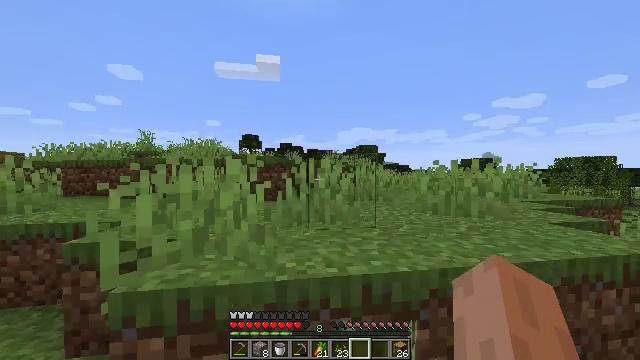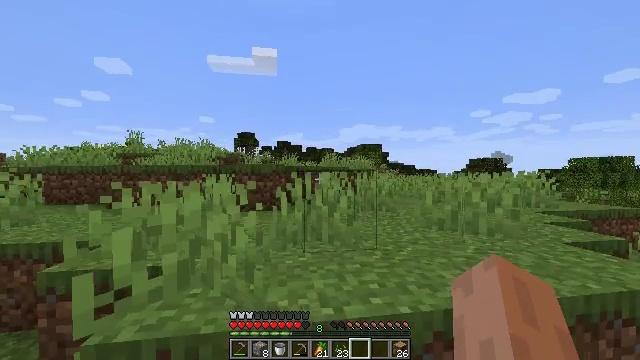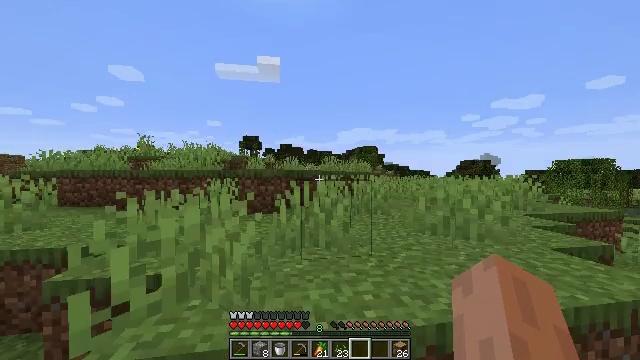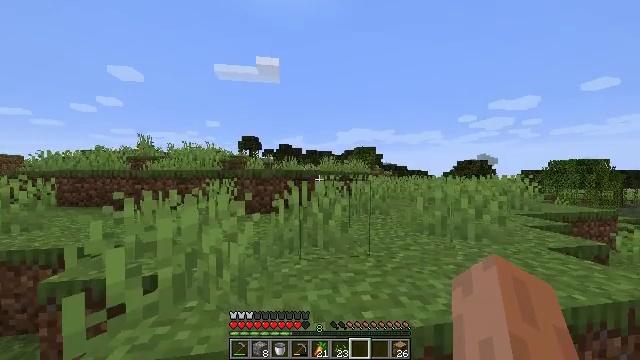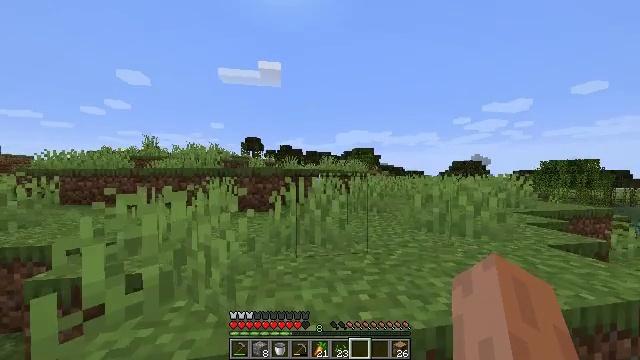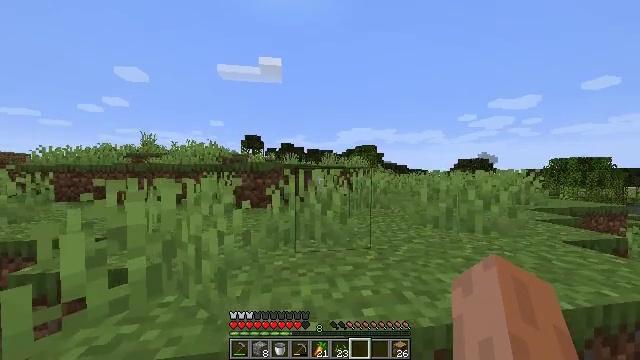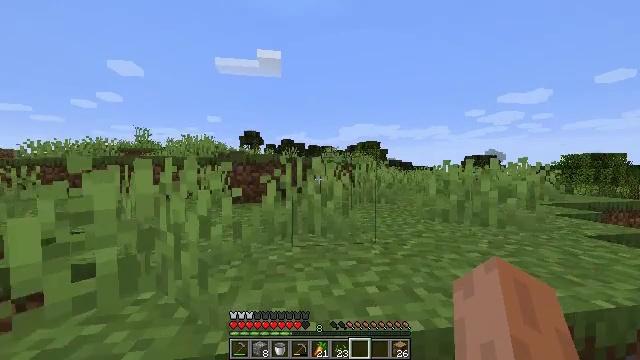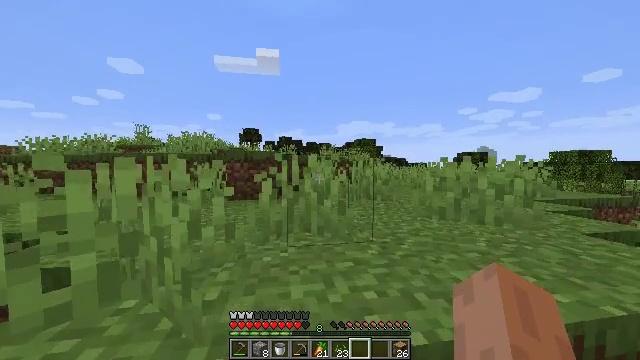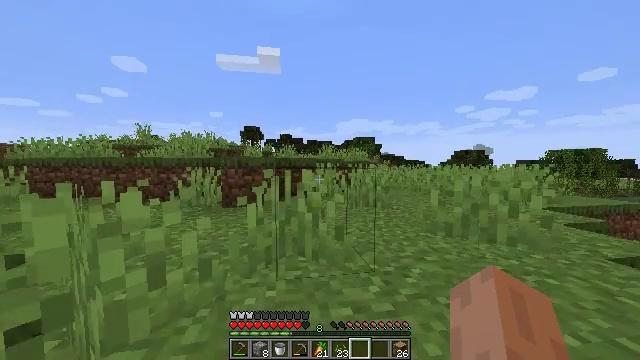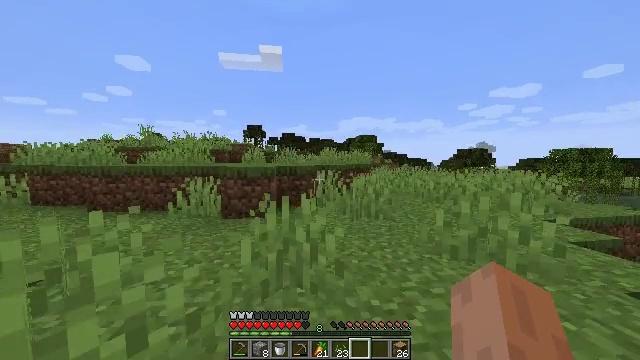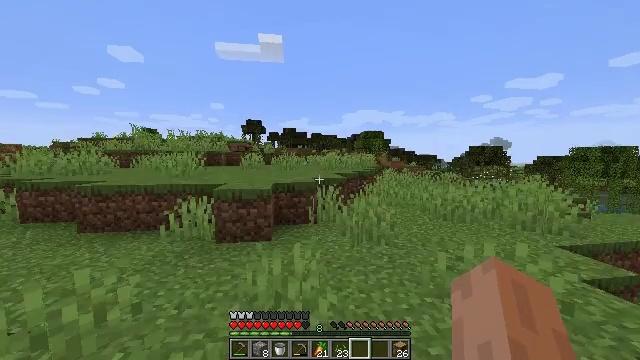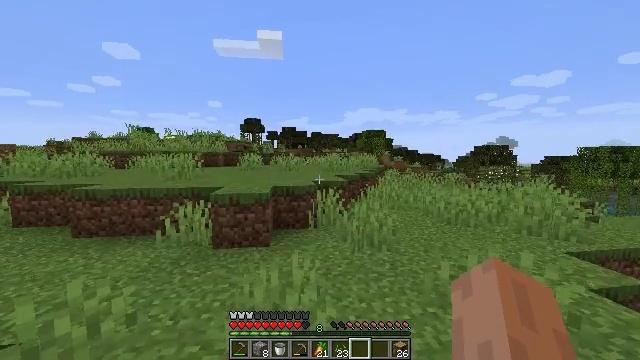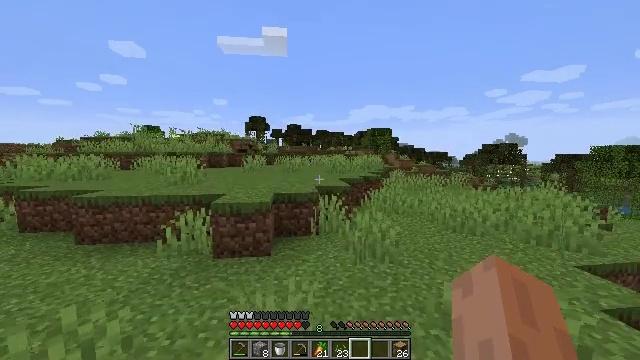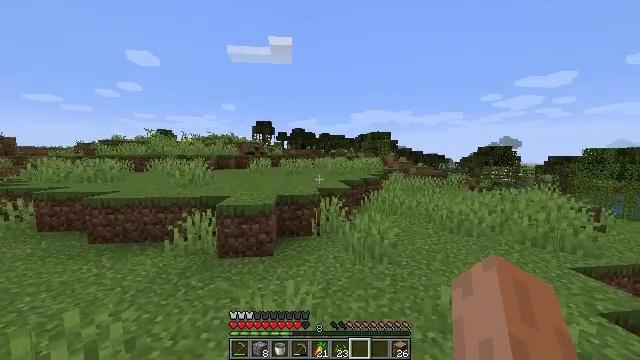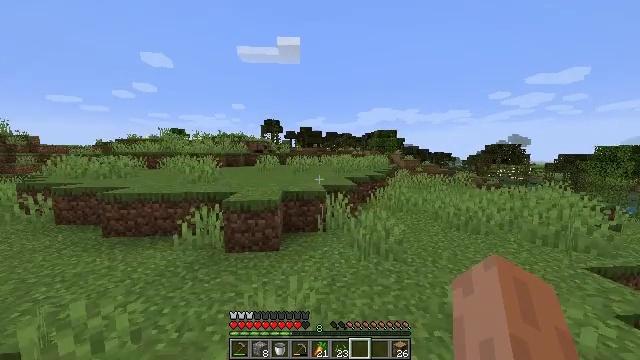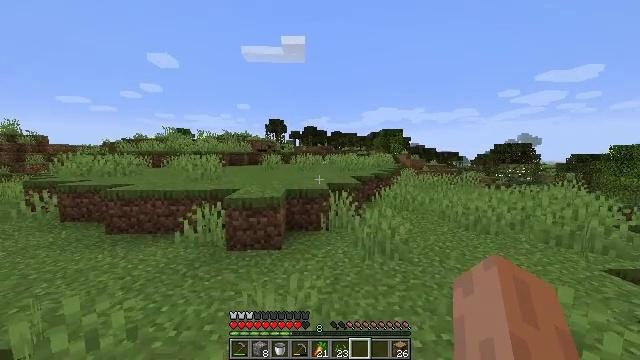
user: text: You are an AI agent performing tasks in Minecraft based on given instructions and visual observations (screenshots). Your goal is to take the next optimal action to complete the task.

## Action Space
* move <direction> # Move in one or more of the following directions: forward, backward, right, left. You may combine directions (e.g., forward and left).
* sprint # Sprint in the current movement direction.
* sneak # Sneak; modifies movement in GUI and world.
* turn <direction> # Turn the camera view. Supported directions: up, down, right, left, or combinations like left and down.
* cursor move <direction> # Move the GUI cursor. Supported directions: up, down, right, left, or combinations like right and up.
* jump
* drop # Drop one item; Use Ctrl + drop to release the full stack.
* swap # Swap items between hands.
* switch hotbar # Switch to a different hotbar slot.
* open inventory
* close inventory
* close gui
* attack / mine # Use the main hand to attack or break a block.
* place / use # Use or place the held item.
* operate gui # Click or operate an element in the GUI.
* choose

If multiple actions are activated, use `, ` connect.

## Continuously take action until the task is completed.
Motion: motion action
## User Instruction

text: Attack the bookshelf to recycle it.
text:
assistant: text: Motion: move forward, sprint, jump
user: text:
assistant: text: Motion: move forward, sprint, jump
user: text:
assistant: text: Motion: move forward, sprint, jump
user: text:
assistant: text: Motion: move forward, sprint, jump
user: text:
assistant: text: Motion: move forward, sprint, jump
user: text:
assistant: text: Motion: move forward, sprint, jump
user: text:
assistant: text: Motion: move forward, sprint, jump
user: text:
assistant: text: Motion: move forward, sprint, jump
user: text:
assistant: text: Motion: move forward, sprint, jump
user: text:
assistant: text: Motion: move forward, sprint, jump
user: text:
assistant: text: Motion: move forward, sprint, jump
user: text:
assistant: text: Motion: move forward, sprint, turn left, jump
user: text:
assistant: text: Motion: move forward, sprint, jump
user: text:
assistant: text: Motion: move forward, sprint, turn left, jump
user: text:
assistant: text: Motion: move forward, sprint, turn left, jump
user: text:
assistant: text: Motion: move forward, sprint, turn left, jump
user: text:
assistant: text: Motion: move forward, sprint, jump
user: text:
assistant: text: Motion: move forward, sprint, jump
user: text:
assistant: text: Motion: move forward, sprint, jump
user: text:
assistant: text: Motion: move forward, sprint, jump
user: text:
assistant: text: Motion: move forward, sprint, jump
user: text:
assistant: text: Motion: move forward, sprint, jump
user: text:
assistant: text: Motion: move forward, sprint, jump
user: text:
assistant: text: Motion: move forward, sprint, jump
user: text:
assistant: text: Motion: move forward, sprint, turn left, jump
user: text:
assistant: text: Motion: move forward, sprint, turn left, jump
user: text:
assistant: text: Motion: move forward, sprint, turn left, jump
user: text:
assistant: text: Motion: move forward, sprint, jump
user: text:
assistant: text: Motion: move forward, sprint, jump
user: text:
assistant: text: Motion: move forward, sprint, turn left, jump